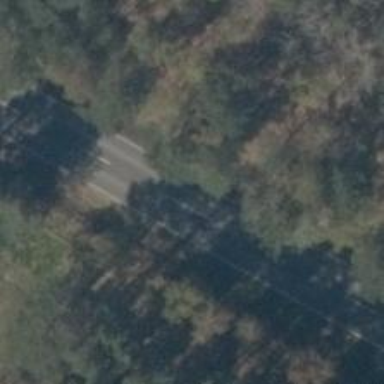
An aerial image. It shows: Primary road with asphalt surface.